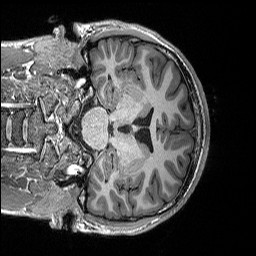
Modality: T1w
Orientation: coronal
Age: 20
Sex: male